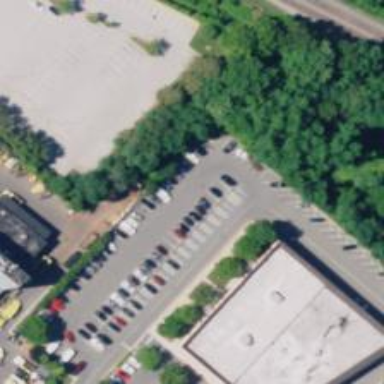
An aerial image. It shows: Parking space is available.